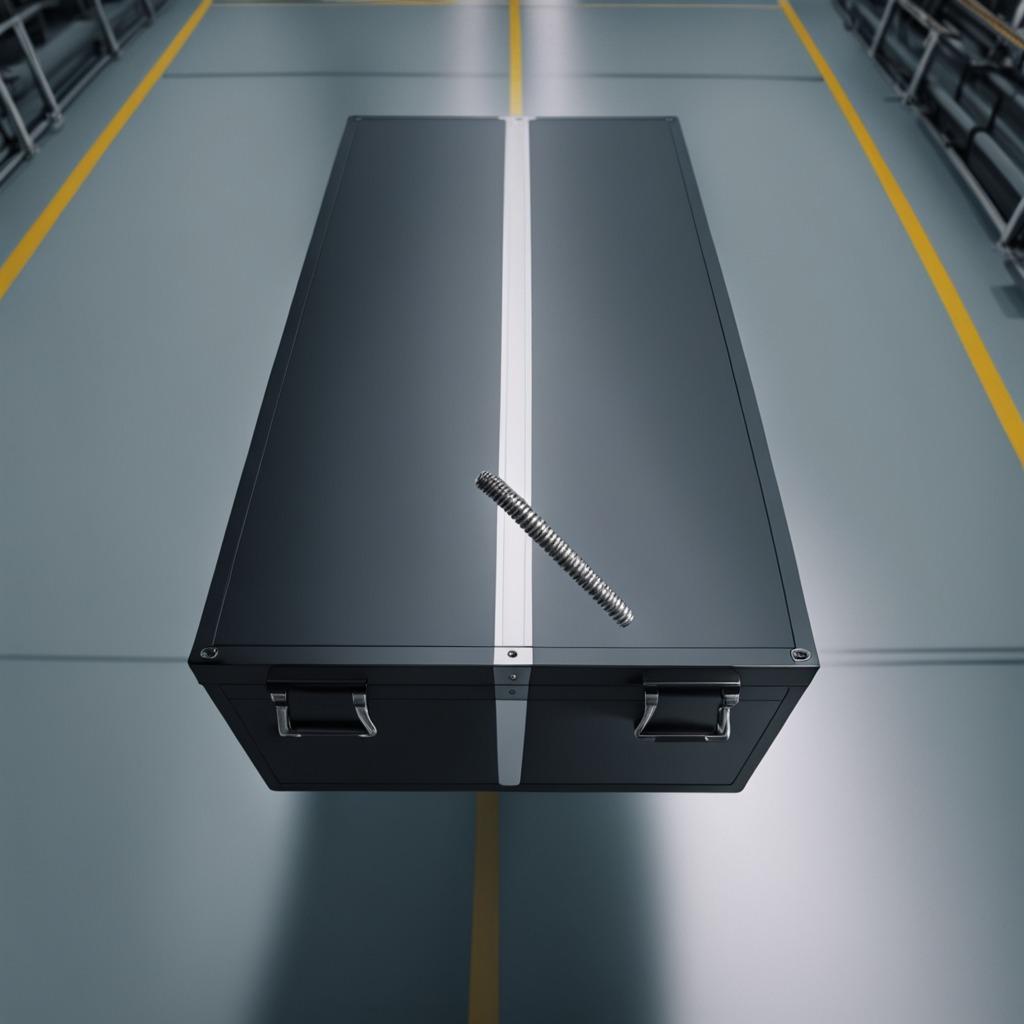
A coiled metal spring lies on a toolbox surface in an airplane hangar workshop 8K.